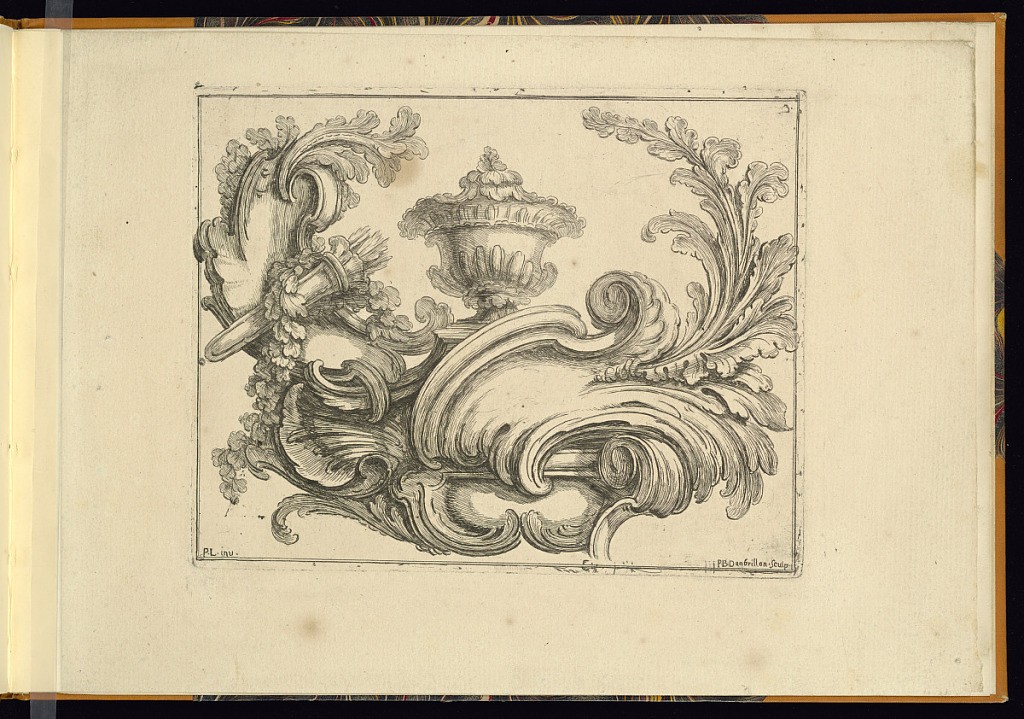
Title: Design for Rococo Ornament
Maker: P. Ludovik, French?, active mid 18th century
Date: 1768
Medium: Etching on laid paper
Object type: Print
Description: Design for rococo ornament featuring rocaille scrolling leaves, cartouches, shells, festoon of leaves, a quiver with arrows and an urn in the center decorated with gadrooning and leaves. The plate is signed and numbered. Drawing without text, in reverse at Waddesdon Manor, The Rothschild Collection (National Trust), acc. No. 1327, cat. No. 219k.